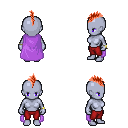
a pixel art fantasy rpg character, female body template, dark elf, purple skin, lavender cape, red pants, red mohawk hairstyle, bracelets, four views (front, back, left, right), 2x2 character sprite sheet, small pixel art, hard edges, no anti-aliasing